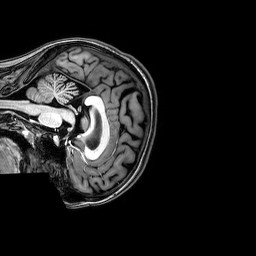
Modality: T1w
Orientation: sagittal
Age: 23
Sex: female